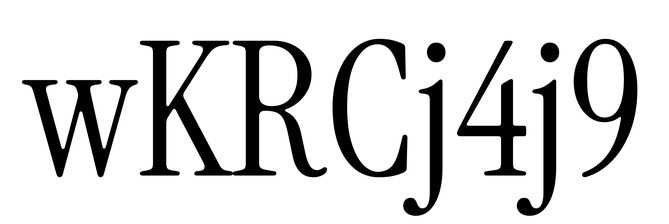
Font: InstrumentSerif-Regular